Field crop: maize
Growth stage: 1
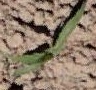
Species: maize